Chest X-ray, PA view. Patient: 54 years old, sex M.
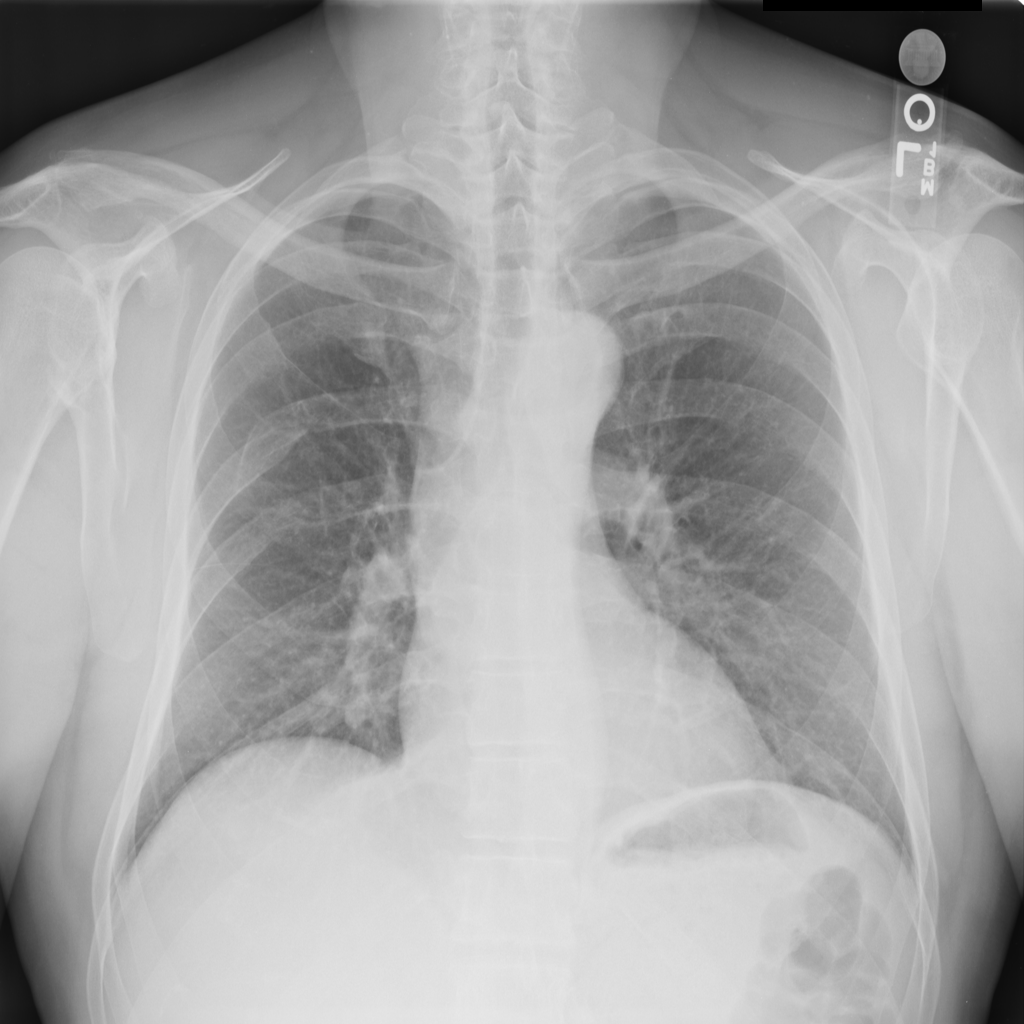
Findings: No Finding